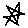
Label: star